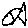
Label: fish